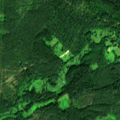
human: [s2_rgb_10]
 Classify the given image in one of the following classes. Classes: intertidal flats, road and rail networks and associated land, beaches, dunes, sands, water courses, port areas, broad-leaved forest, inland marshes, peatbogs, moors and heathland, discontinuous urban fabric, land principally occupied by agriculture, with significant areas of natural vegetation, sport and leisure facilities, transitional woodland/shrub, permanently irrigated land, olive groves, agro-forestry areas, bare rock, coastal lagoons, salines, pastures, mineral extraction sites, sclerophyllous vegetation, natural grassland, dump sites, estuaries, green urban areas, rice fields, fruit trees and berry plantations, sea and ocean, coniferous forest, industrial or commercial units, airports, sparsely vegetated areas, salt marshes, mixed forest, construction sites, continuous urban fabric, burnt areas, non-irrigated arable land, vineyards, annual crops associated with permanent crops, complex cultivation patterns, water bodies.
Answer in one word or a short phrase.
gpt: land principally occupied by agriculture, with significant areas of natural vegetation, coniferous forest, mixed forest, transitional woodland/shrub